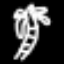
Label: palm tree